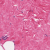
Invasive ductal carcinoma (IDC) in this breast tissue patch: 0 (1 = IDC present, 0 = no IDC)